RGB frame:
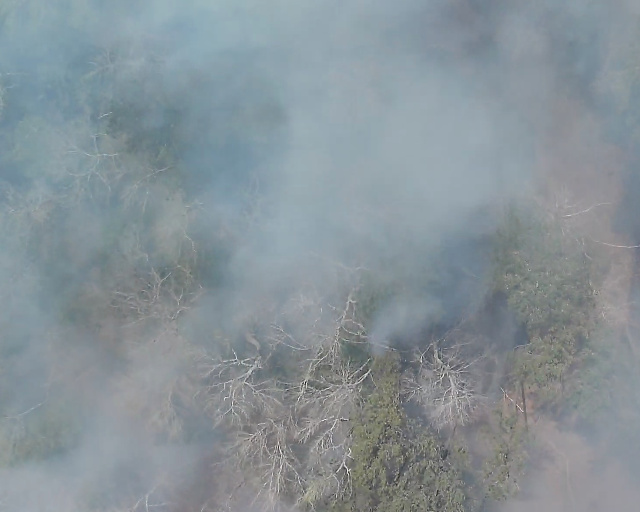
Thermal frame:
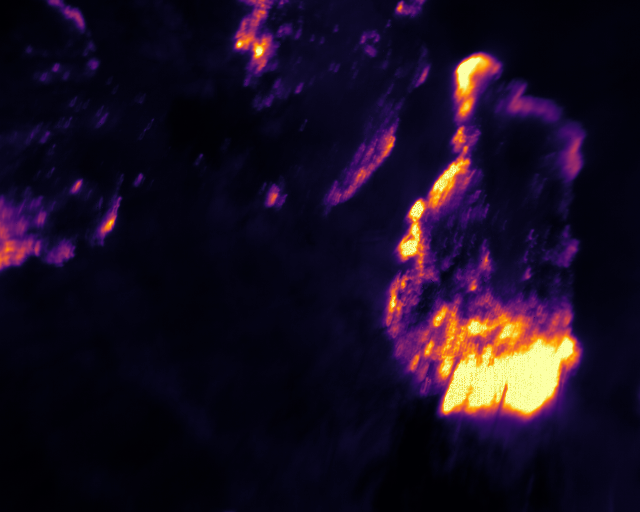
Captured: 2026-02-26 02:31:13
Pixels at or above 80 °C: 24449 (fraction of frame: 0.07461)